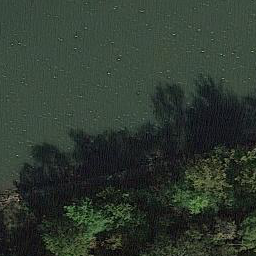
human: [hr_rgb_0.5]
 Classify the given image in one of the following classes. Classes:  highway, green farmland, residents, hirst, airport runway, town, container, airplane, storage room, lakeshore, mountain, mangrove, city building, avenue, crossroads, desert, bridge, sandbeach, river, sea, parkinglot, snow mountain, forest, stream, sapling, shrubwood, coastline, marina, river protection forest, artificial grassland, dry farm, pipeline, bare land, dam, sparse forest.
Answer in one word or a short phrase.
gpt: river protection forest